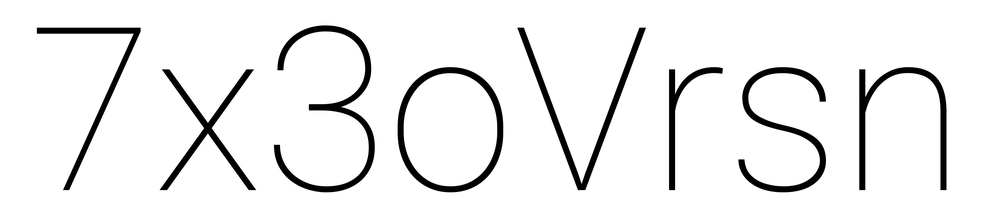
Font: Roboto_Thin